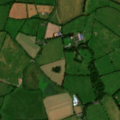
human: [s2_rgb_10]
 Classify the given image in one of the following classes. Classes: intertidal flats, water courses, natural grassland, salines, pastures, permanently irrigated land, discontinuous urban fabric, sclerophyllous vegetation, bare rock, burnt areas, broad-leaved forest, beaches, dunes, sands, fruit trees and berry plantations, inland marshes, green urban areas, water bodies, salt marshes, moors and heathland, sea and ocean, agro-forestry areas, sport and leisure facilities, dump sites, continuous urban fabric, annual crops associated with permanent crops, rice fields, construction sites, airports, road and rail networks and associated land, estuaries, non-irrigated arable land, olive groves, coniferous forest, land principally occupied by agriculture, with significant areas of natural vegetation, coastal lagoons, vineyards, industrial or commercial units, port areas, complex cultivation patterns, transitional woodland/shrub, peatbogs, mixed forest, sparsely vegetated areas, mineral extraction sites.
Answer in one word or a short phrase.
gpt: non-irrigated arable land, pastures, land principally occupied by agriculture, with significant areas of natural vegetation